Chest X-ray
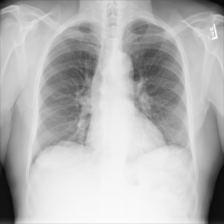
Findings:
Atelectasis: positive
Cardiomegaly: negative
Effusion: negative
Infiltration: negative
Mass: negative
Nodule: negative
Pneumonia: negative
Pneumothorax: negative
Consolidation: negative
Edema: negative
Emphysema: negative
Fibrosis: negative
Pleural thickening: negative
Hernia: negative